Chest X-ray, PA view. Patient: 56 years old, sex M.
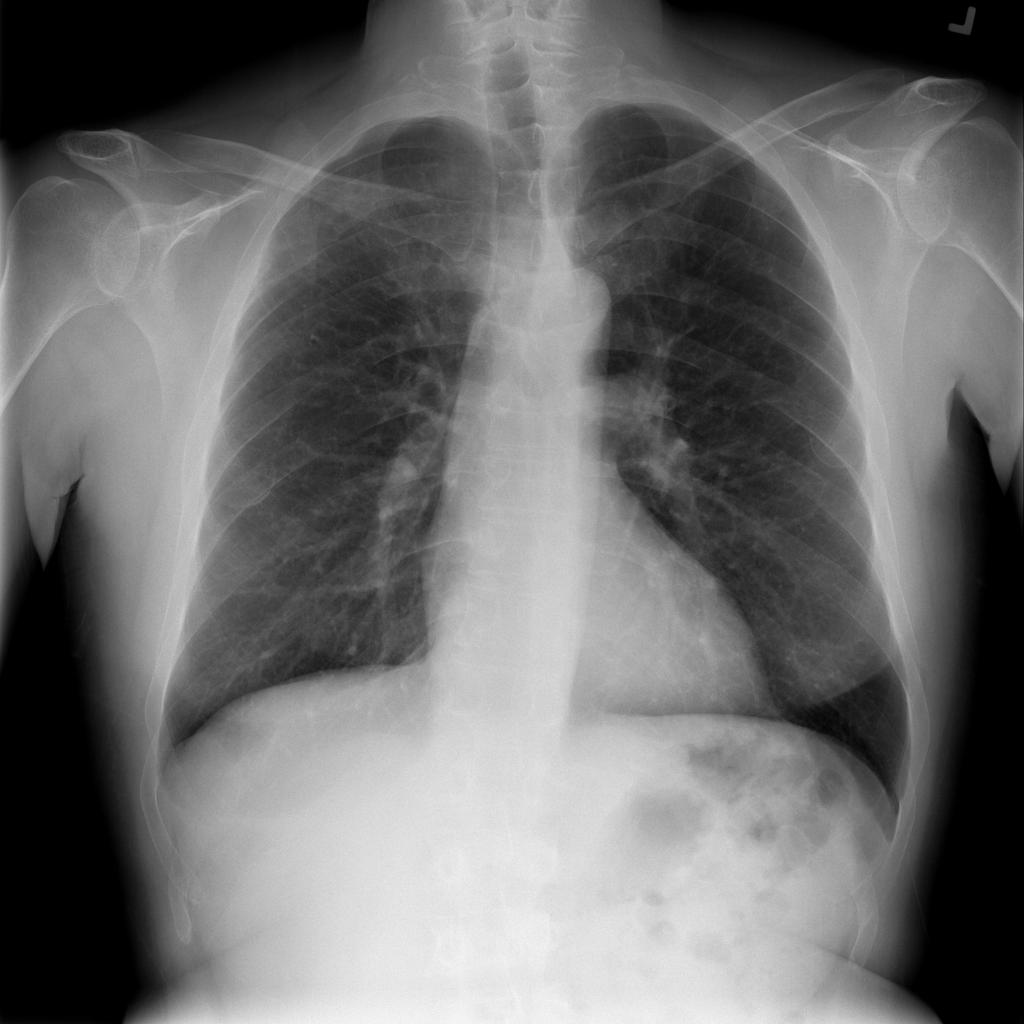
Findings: Infiltration